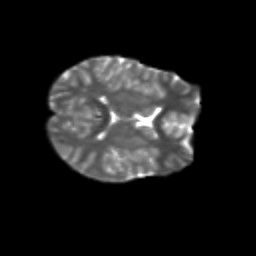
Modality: T2w
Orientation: axial
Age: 11
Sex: female
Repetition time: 9.5 s
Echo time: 0.089 s